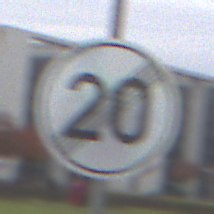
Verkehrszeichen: EndeGeschwindigkeit20
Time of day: Midday
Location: Outdoor (Suburban)
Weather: Overcast
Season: NotSpecified
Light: Natural